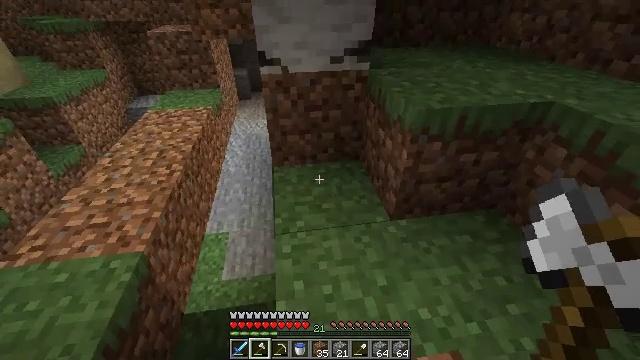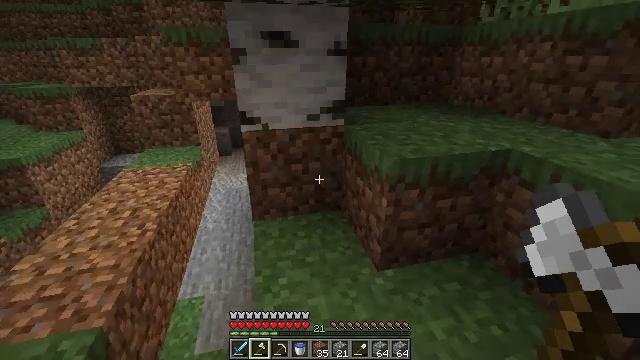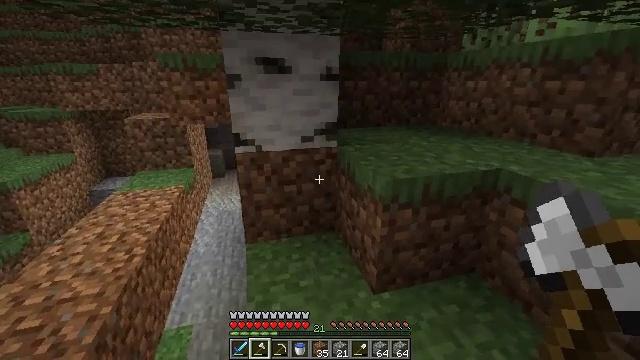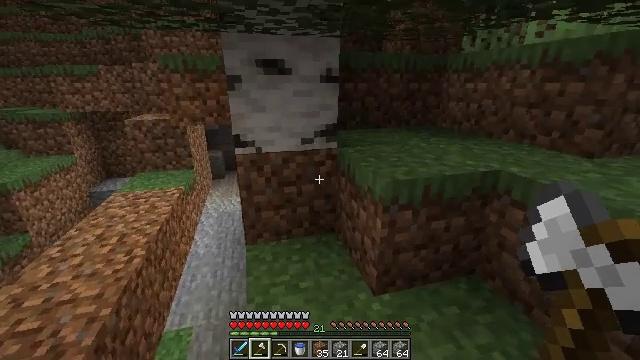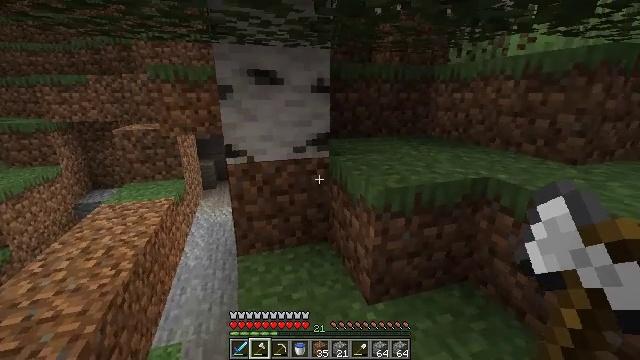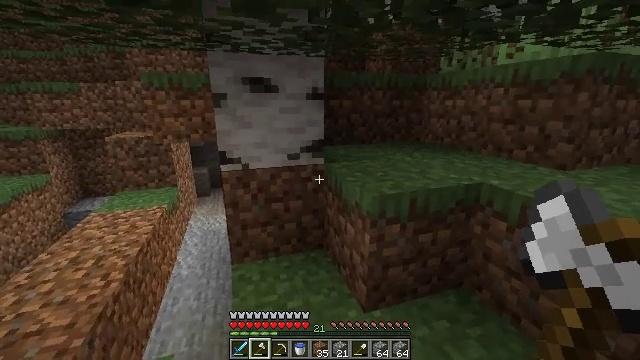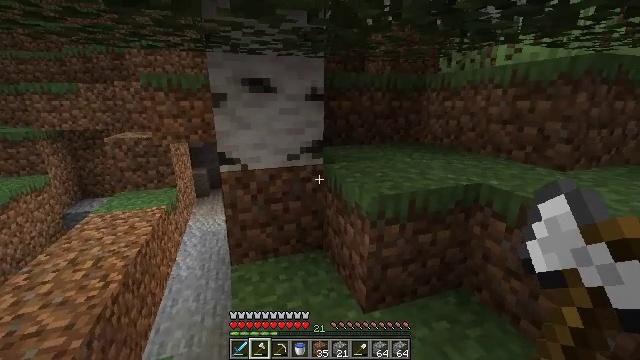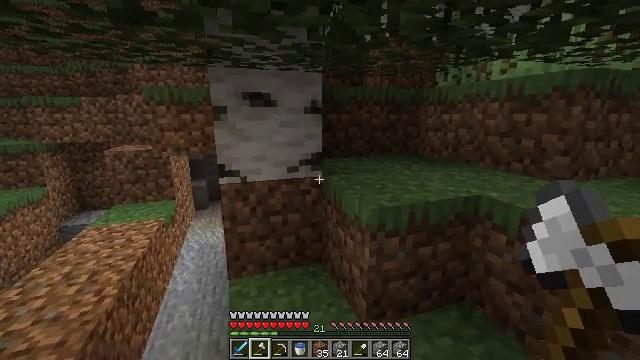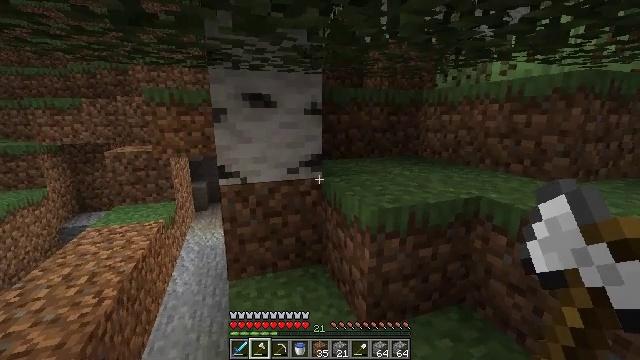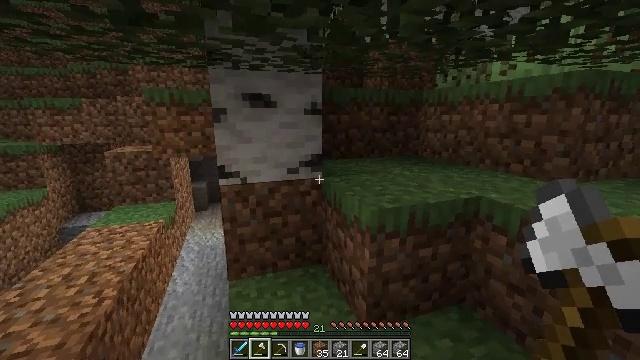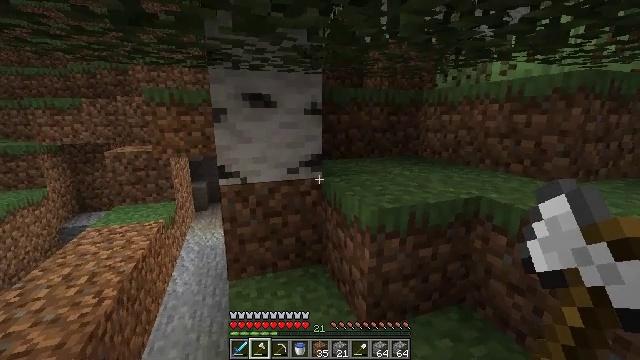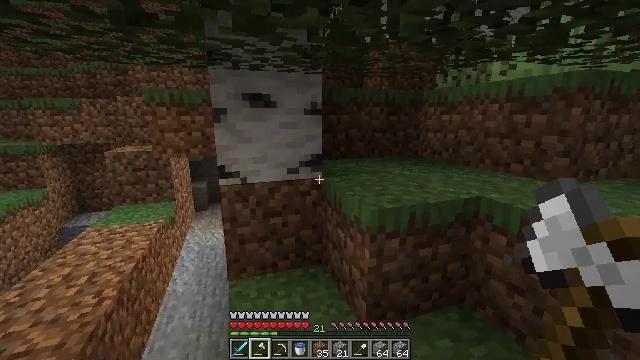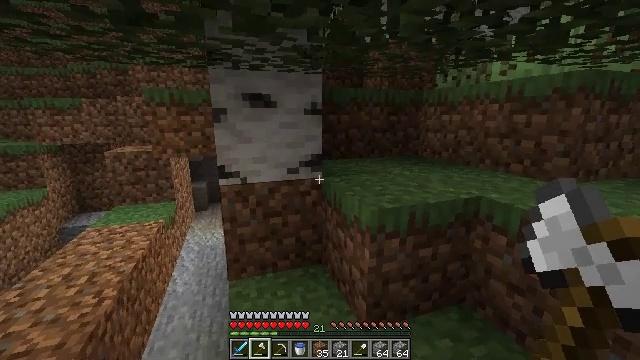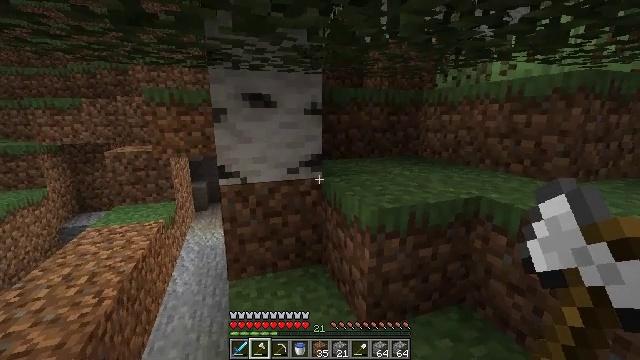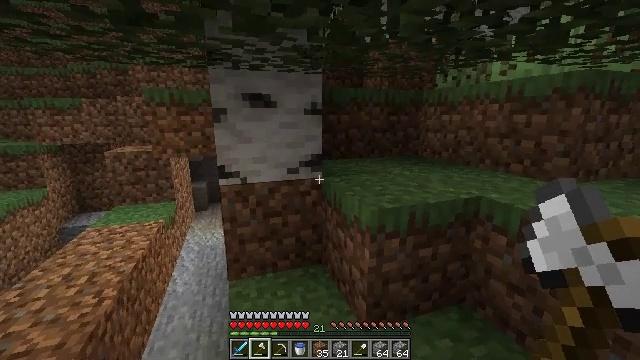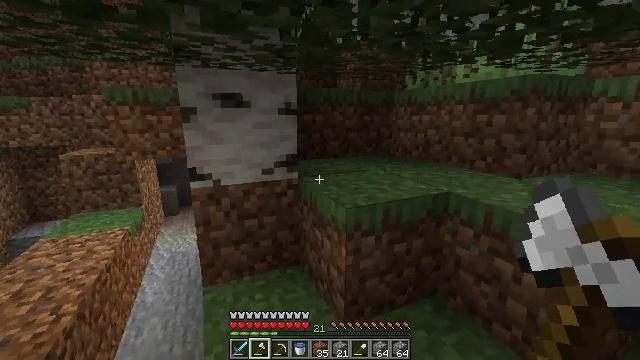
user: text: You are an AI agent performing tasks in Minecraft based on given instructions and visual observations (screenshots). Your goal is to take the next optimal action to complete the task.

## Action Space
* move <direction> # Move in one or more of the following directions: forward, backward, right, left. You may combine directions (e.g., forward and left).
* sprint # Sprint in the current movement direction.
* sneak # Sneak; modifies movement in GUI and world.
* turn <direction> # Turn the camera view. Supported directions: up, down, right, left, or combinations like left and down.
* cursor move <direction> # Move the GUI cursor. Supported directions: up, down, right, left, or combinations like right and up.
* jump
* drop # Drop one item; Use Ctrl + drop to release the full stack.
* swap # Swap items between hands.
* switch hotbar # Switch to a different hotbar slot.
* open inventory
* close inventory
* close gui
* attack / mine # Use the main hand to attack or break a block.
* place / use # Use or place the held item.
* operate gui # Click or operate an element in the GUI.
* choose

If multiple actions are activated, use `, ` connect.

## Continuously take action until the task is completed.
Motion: motion action
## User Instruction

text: Harvest birch leaves for decorations.
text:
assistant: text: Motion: turn right and up
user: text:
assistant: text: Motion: turn right and up
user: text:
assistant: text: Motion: no_op
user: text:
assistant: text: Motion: turn right and up
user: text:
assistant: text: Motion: turn right and up
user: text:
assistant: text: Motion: no_op
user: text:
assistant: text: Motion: turn up
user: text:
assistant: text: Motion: no_op
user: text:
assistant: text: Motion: no_op
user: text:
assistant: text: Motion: no_op
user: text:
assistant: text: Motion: no_op
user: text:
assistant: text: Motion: no_op
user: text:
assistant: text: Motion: no_op
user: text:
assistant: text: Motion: no_op
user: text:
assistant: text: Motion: turn right
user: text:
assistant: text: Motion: turn right and up
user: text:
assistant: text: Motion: turn right and up
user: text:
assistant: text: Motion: turn right and up
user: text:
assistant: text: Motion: move forward
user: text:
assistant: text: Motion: move forward, turn right and up
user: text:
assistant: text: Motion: move forward, turn right and up
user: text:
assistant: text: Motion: move forward, turn right
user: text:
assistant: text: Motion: move forward
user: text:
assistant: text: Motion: move forward
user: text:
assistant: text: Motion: move forward and move right
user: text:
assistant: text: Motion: move forward and move right, turn up
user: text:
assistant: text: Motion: move forward and move right, turn left and up
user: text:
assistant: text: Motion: move forward and move right, turn left and up
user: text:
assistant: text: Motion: move forward and move right, turn left and up, attack / mine
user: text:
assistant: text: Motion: turn left and up, attack / mine